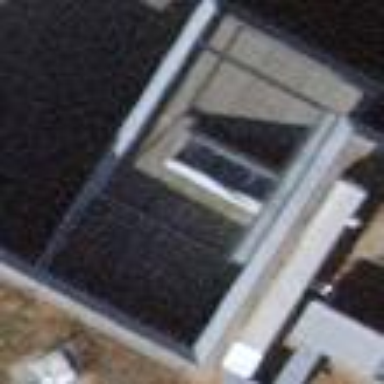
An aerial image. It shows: Building part with flat roof.